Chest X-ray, PA view. Patient: 27 years old, sex F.
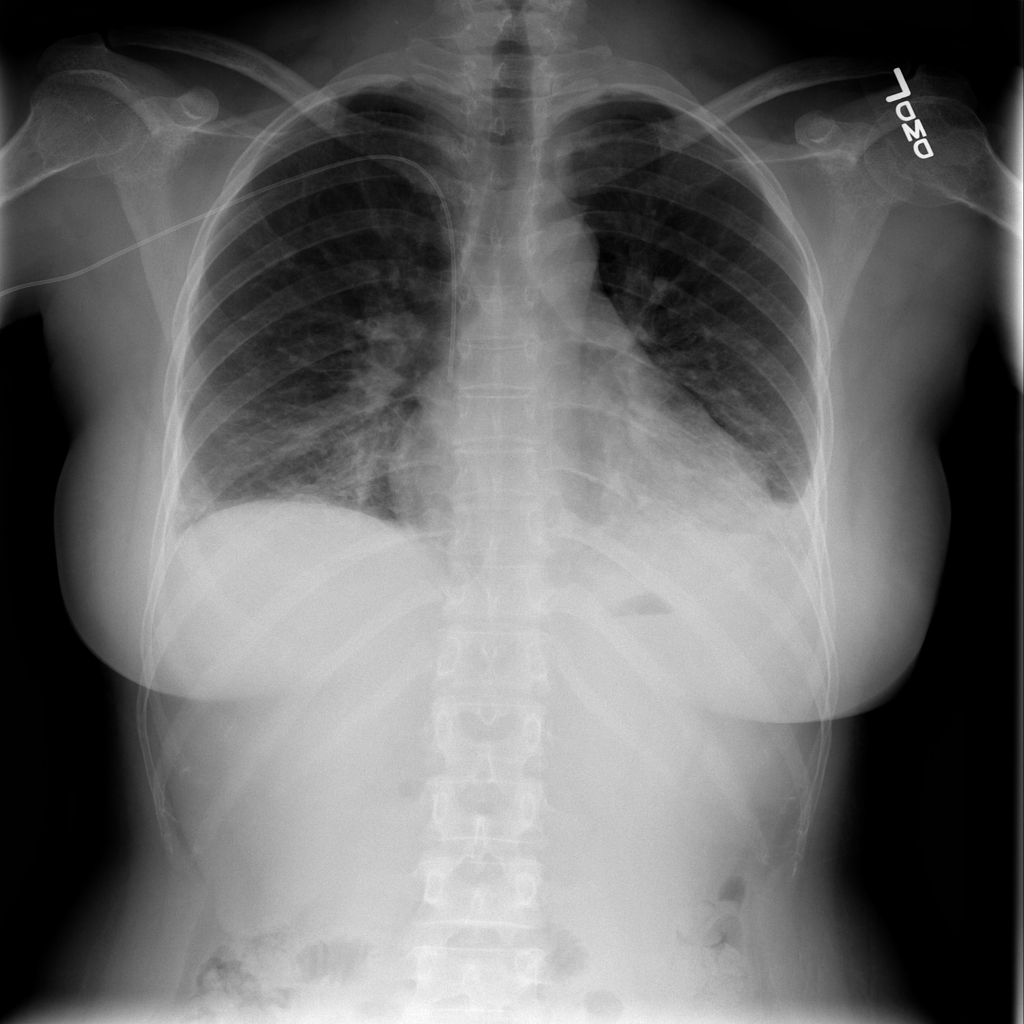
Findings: Edema